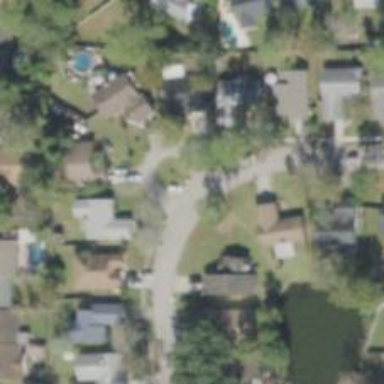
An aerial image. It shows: Residential road.